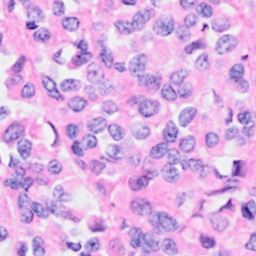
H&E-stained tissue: Breast